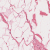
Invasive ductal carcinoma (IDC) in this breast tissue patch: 0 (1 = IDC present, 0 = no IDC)